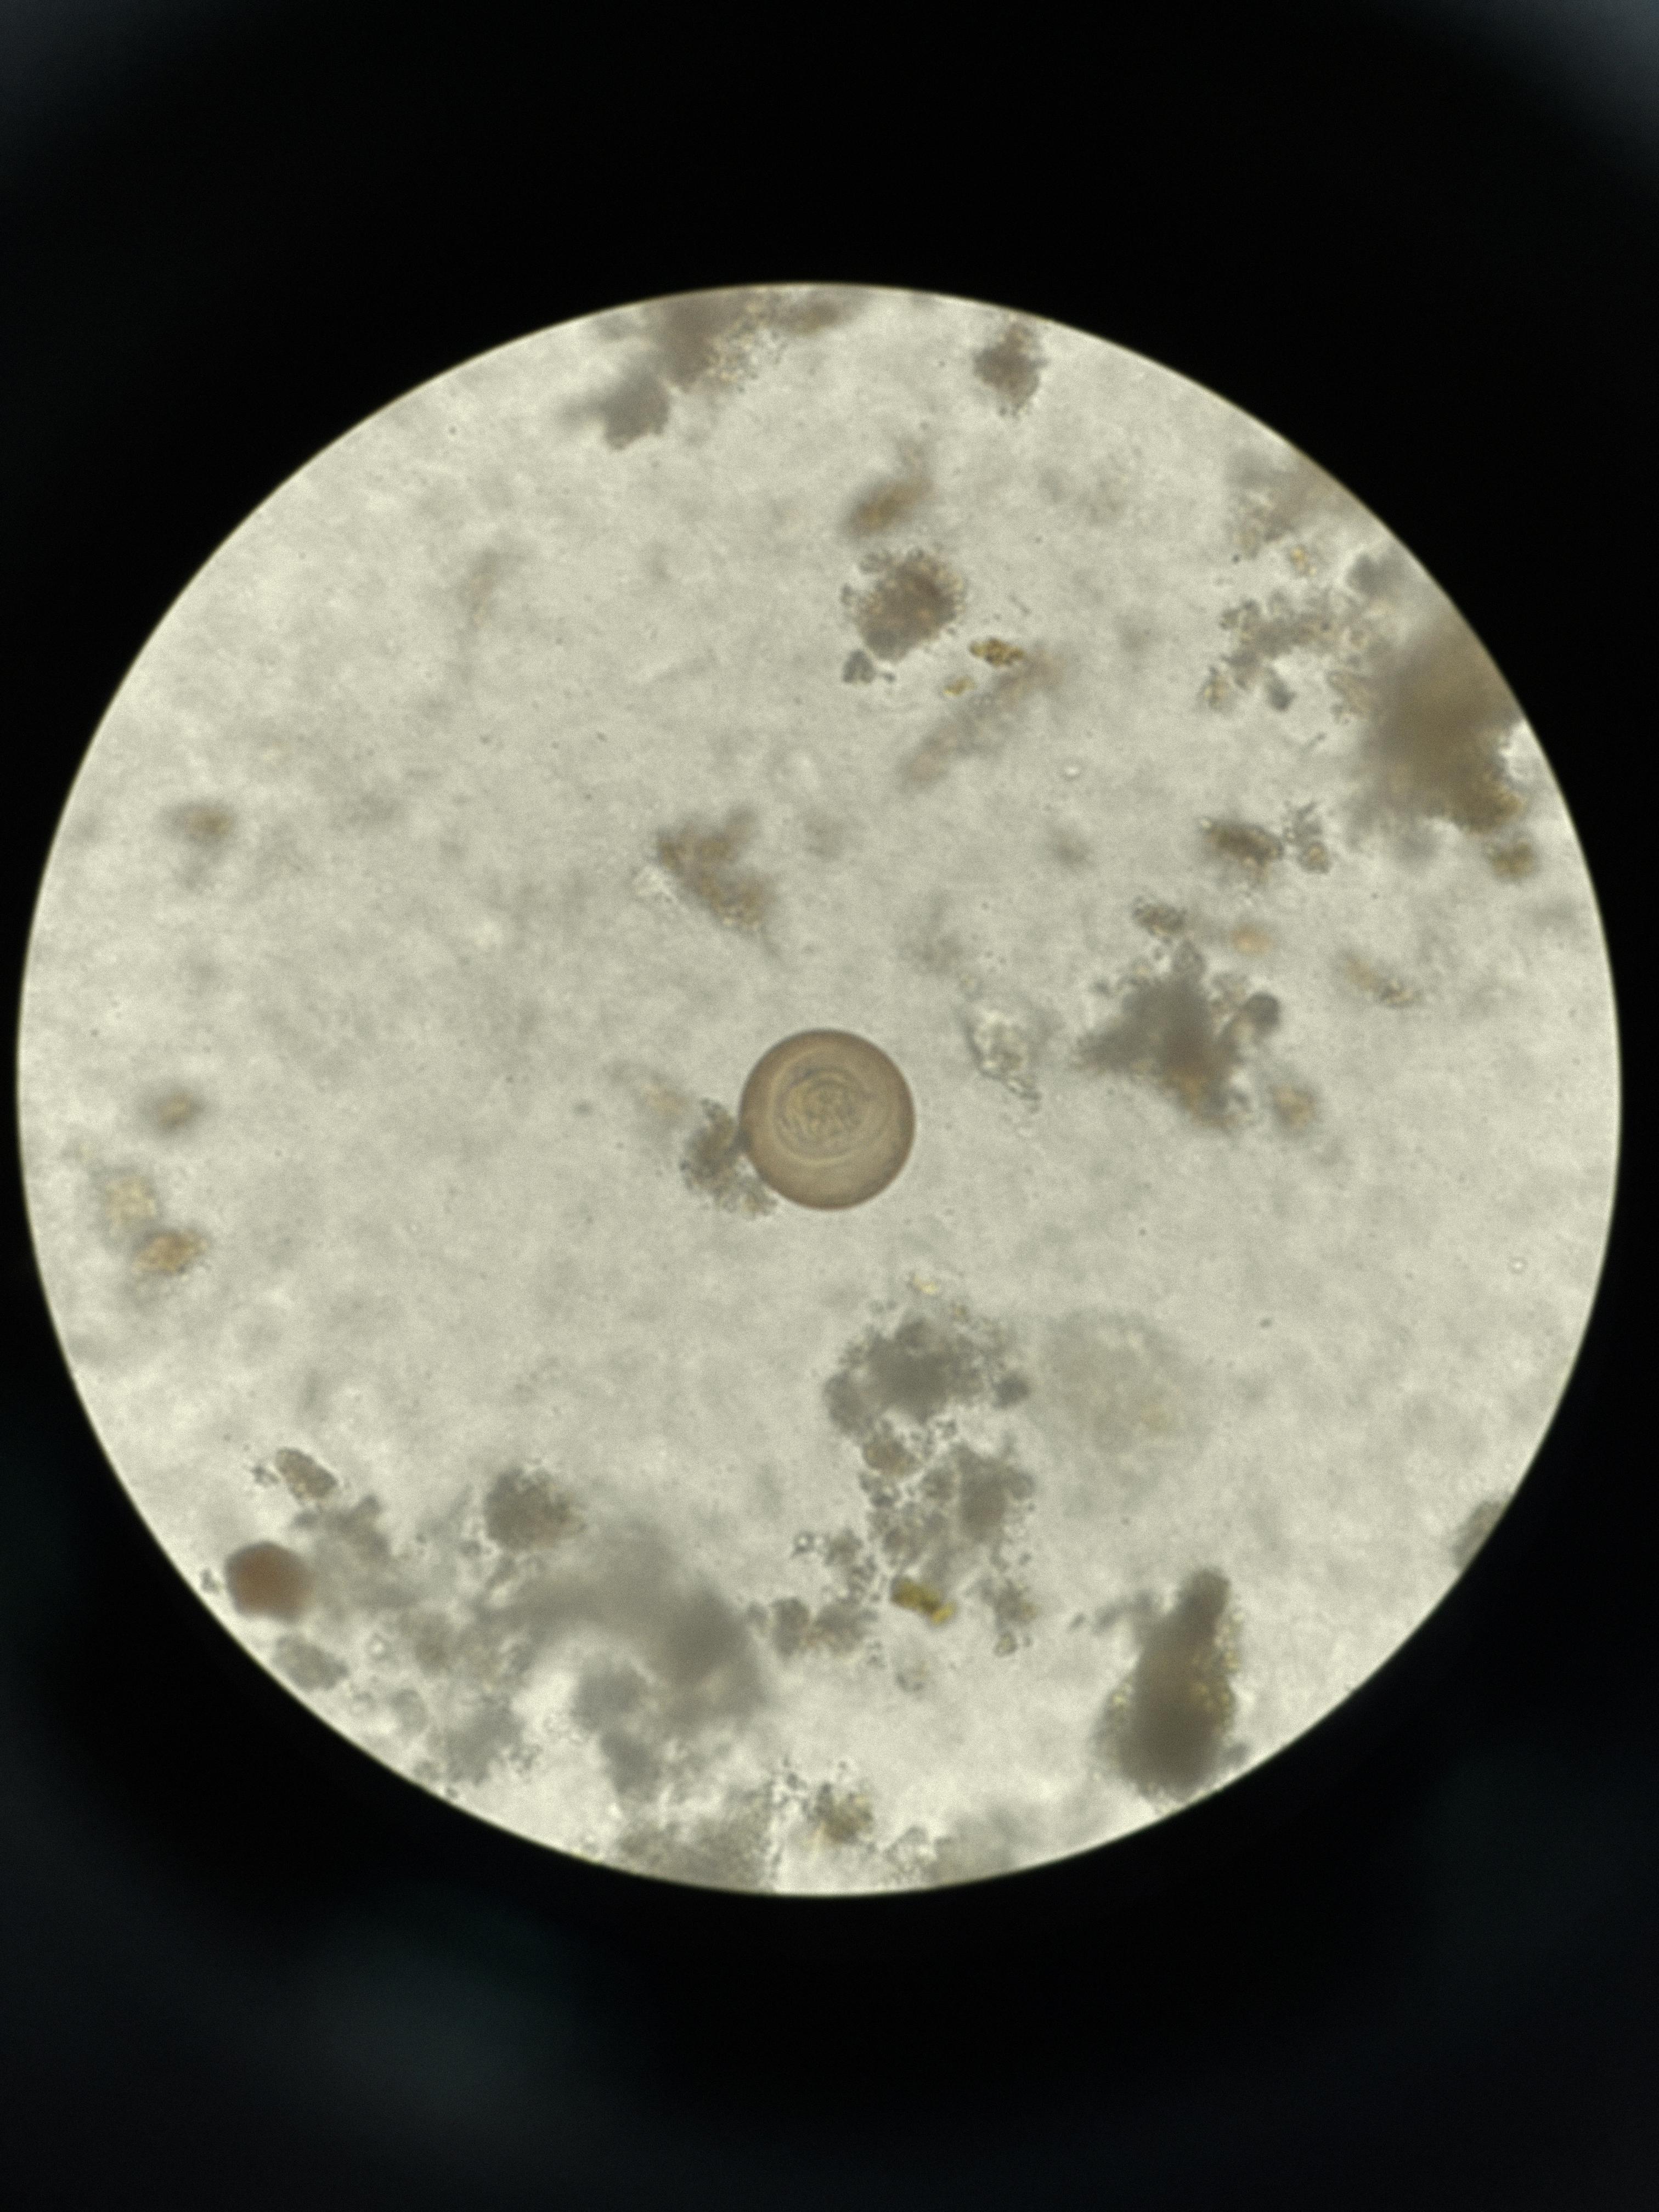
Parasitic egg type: Hymenolepis diminuta